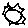
Label: sun